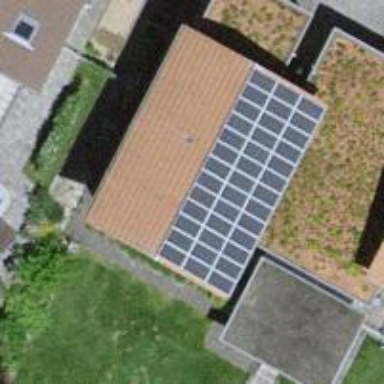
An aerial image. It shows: Solar photovoltaic panel generator on roof of building.